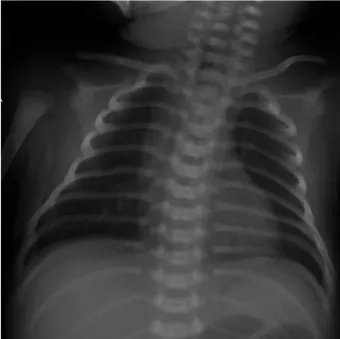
The chest x-ray presentation of the patient. Bilateral pulmonary exudative lesions and pneumothorax were absorbed on day 10 after admission.
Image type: radiology (x_ray)